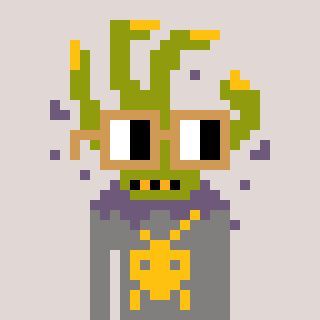
a pixel art character with square brown glasses, a zombie-hand-shaped head and a bluegrey-colored body on a warm background